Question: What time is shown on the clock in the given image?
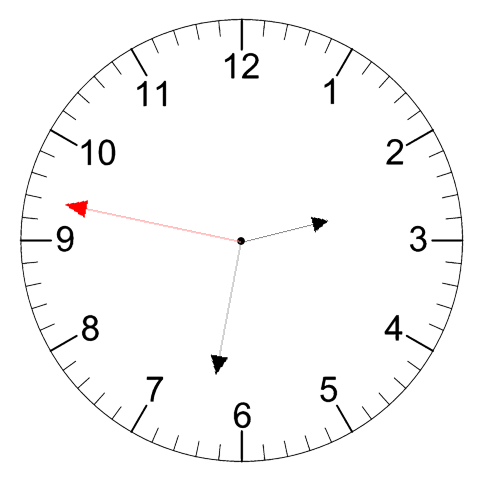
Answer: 02:31:47